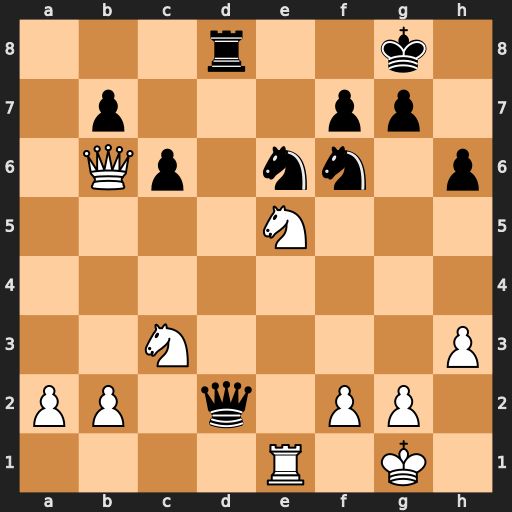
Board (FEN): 3r2k1/1p3pp1/1Qp1nn1p/4N3/8/2N4P/PP1q1PP1/4R1K1
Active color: w
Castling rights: -
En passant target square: -
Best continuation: Rd1 Qxd1+ Nxd1